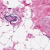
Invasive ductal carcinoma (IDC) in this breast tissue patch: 0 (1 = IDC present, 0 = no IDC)